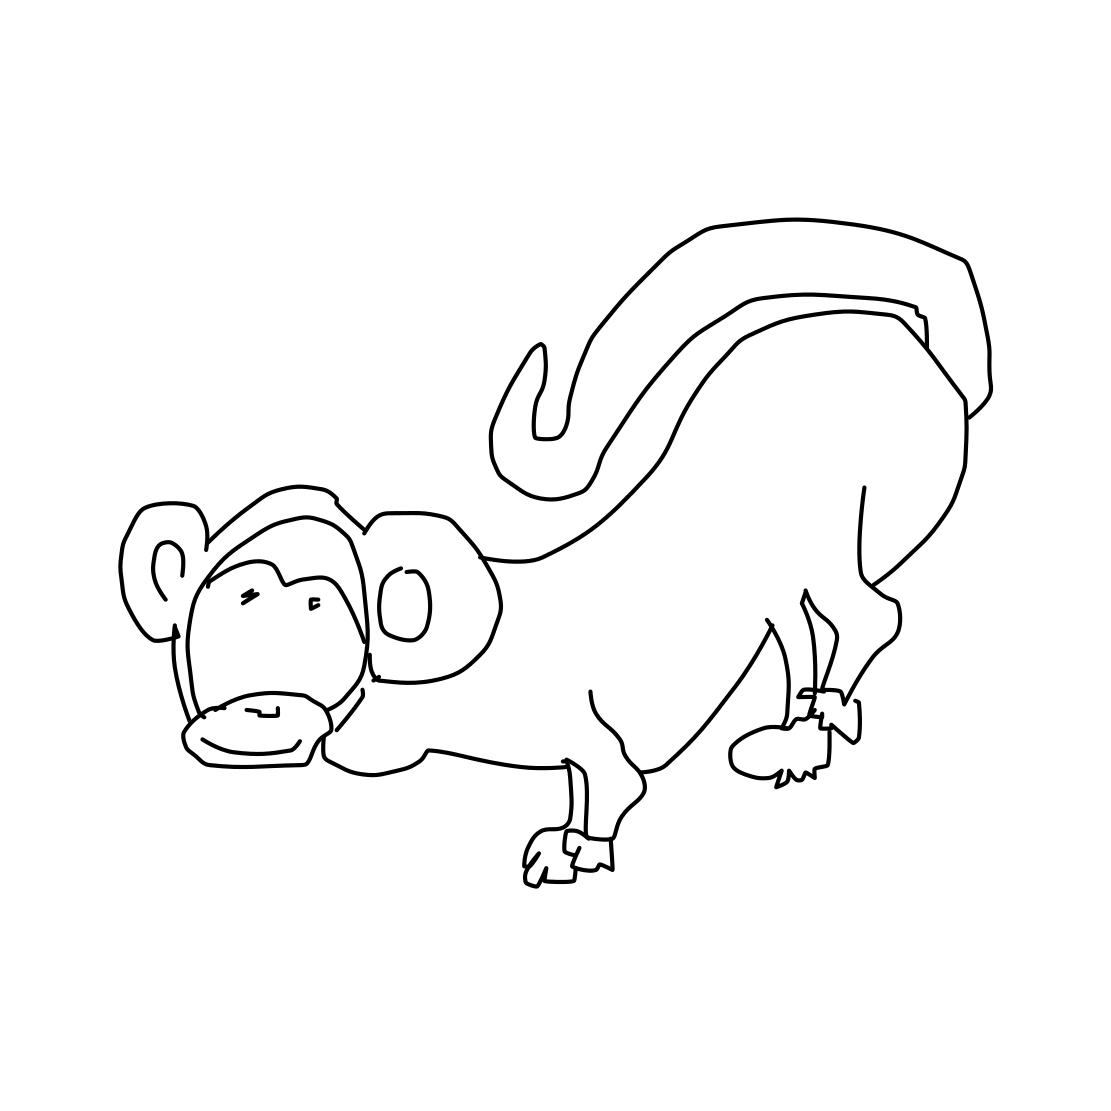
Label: monkey